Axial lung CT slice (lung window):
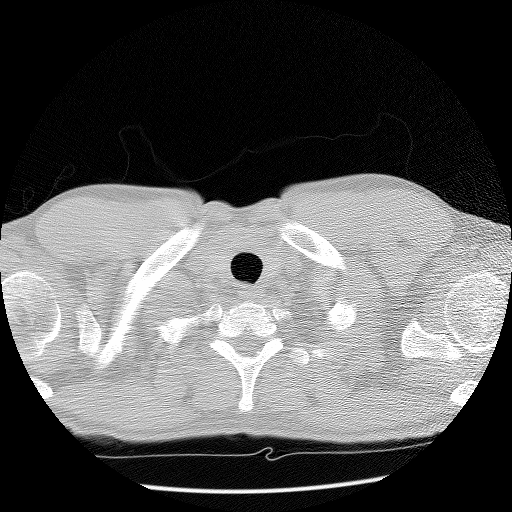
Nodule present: no